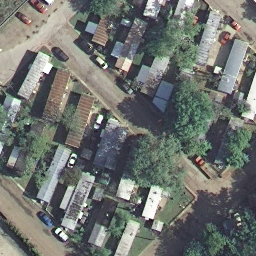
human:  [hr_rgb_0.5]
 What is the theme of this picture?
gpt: mobile home park

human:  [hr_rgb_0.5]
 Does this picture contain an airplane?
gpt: no

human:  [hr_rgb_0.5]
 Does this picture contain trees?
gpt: yes

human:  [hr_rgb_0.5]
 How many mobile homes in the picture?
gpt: nineteen

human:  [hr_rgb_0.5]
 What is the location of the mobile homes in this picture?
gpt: center